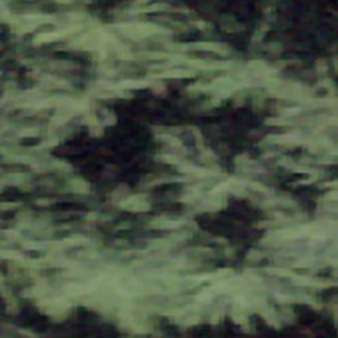
Label: other